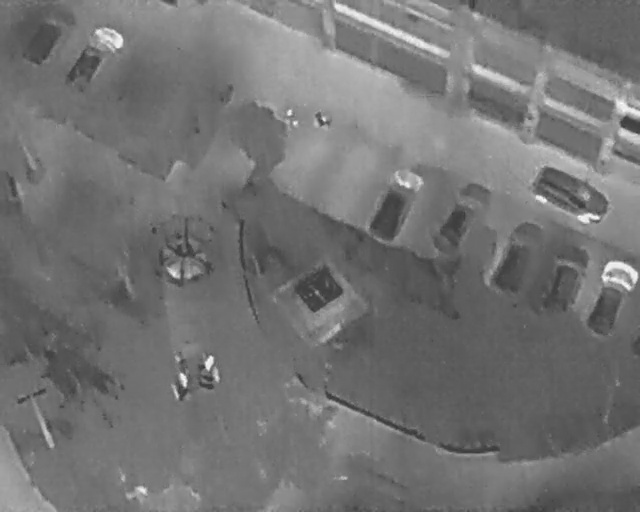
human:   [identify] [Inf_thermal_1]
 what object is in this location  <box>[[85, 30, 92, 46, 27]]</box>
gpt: <ref>1 large car at the right</ref>

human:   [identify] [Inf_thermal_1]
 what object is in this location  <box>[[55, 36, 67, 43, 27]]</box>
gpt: <ref>1 medium car at the center</ref>